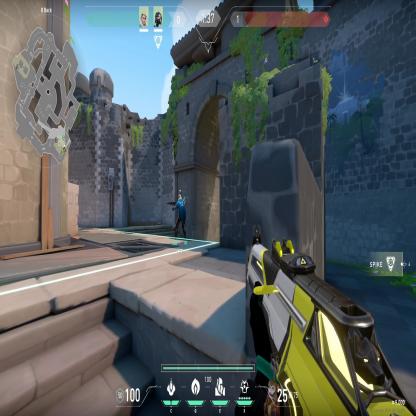
Label: teammate